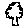
Label: tree